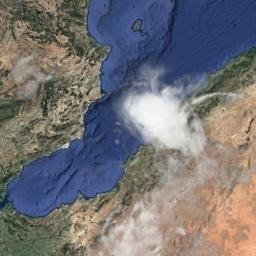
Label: cloud